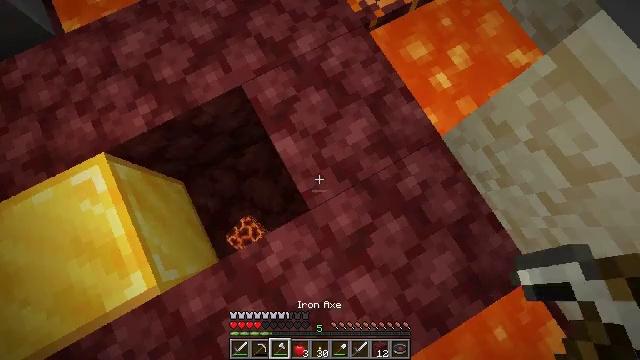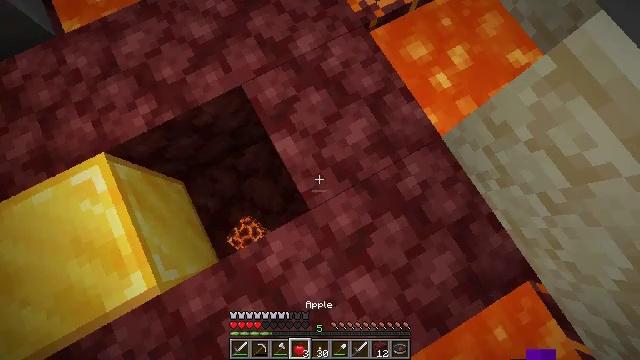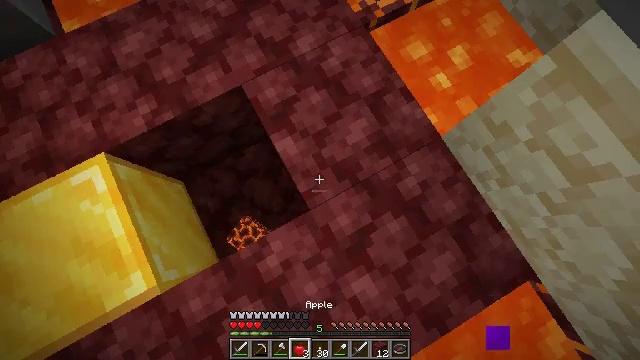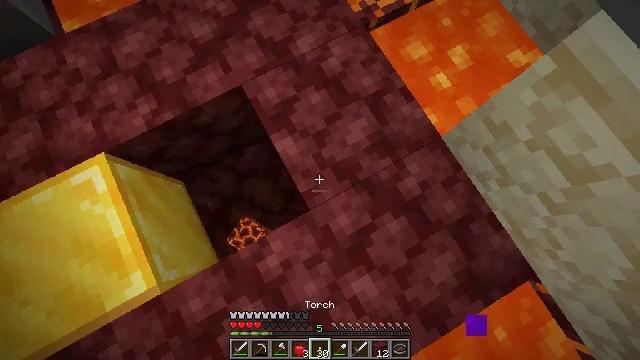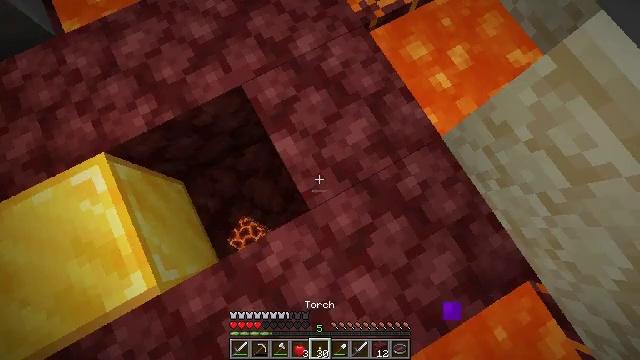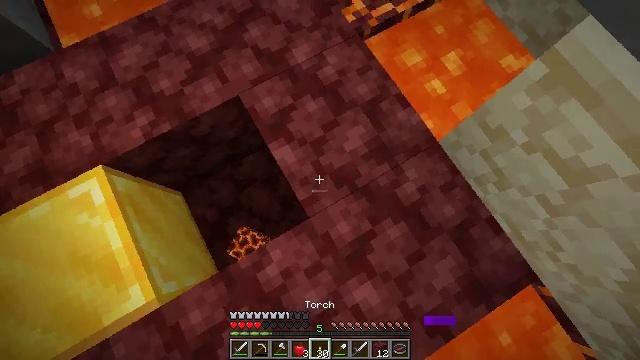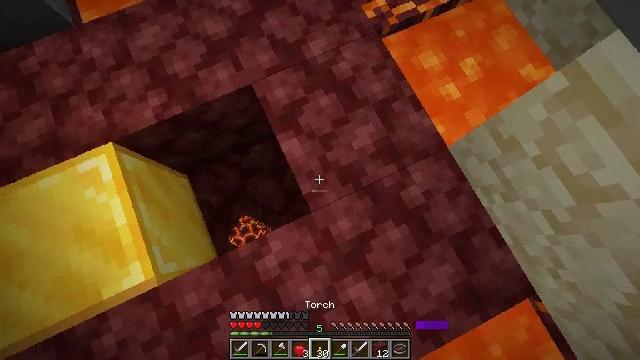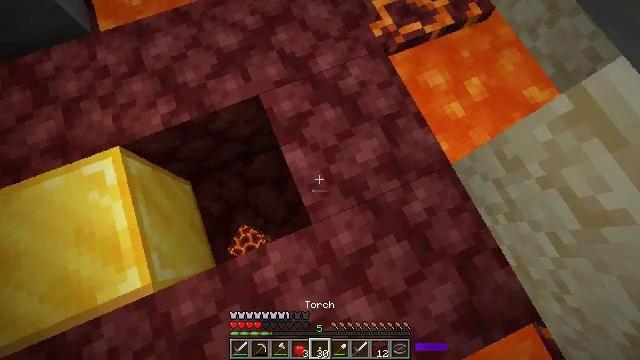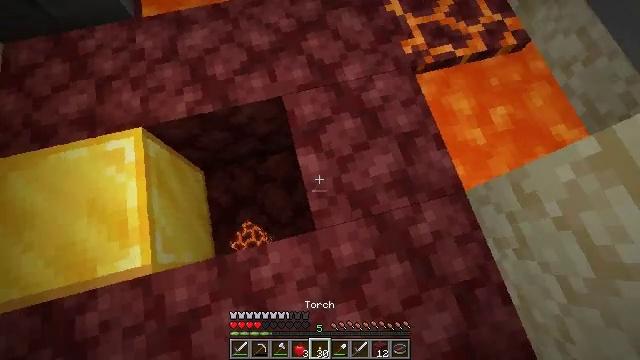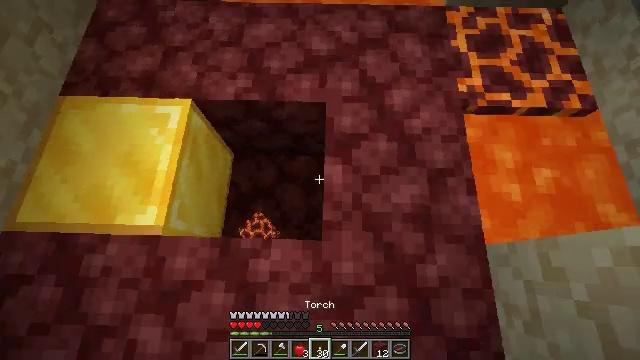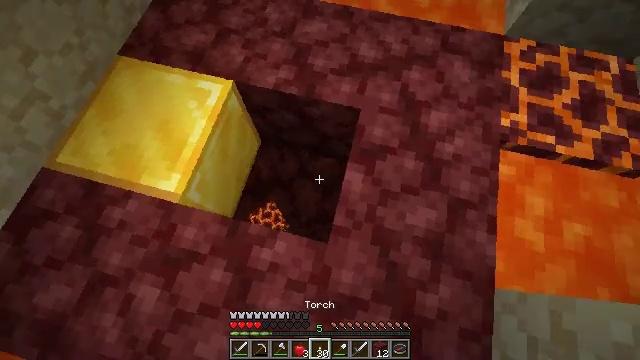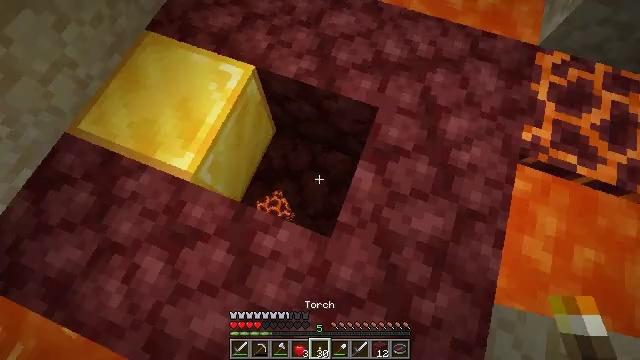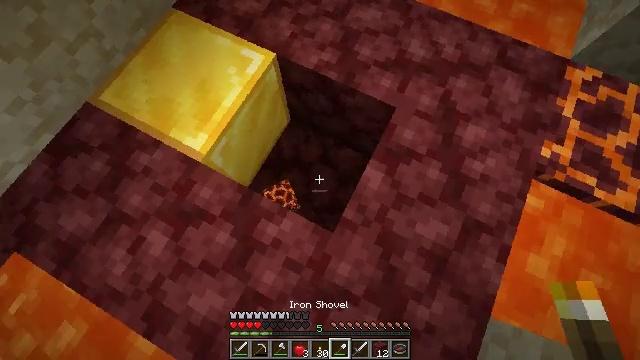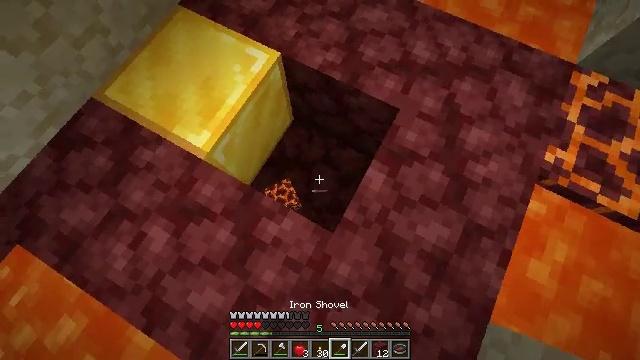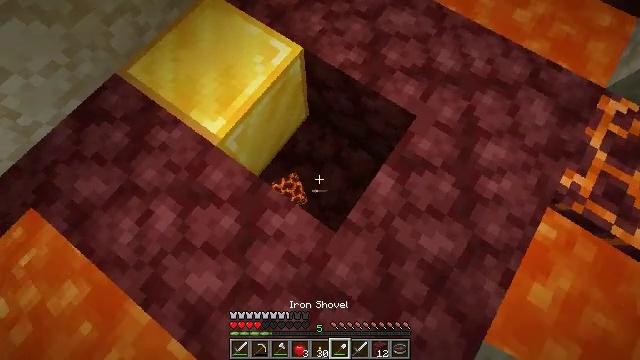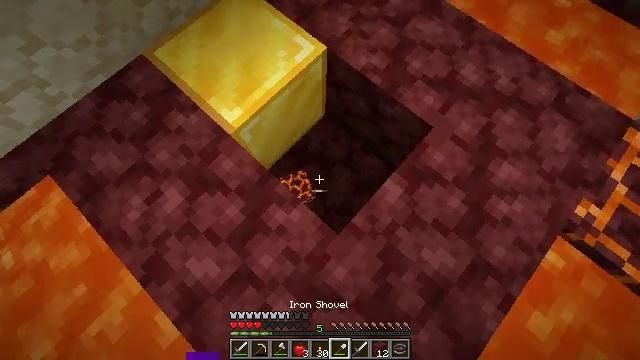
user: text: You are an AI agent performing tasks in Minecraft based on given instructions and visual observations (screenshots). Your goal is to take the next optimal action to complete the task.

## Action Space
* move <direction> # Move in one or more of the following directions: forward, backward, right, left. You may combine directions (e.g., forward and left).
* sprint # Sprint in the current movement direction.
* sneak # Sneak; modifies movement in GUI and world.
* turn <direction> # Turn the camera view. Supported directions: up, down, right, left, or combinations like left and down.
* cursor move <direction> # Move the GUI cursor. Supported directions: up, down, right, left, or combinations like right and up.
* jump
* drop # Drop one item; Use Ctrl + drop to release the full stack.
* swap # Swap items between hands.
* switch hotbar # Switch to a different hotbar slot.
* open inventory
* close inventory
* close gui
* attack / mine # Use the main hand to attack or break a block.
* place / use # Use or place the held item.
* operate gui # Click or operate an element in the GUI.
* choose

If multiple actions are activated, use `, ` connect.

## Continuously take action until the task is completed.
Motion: motion action
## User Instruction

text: Mine the gold block with a pickaxe.
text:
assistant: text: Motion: no_op
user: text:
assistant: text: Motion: no_op
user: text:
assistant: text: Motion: no_op
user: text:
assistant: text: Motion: no_op
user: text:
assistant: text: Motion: turn right and up
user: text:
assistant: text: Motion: turn left and down
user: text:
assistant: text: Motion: turn left and up
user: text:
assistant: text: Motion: turn left and up
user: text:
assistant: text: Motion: turn left and up
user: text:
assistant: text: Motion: turn left
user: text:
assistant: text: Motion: turn left and down
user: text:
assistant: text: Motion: turn left and down
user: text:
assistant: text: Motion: turn left
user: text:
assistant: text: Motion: turn left
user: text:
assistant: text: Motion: turn left
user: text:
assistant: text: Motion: turn left
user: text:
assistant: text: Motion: turn left and up
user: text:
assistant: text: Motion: no_op
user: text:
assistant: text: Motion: no_op
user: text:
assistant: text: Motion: no_op
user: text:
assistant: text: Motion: no_op
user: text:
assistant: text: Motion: no_op
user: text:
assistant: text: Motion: no_op
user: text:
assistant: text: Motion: no_op
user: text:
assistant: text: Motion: no_op
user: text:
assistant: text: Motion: no_op
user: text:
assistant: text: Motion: turn left
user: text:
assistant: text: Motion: turn left and down
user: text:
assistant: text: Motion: no_op
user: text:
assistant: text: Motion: no_op